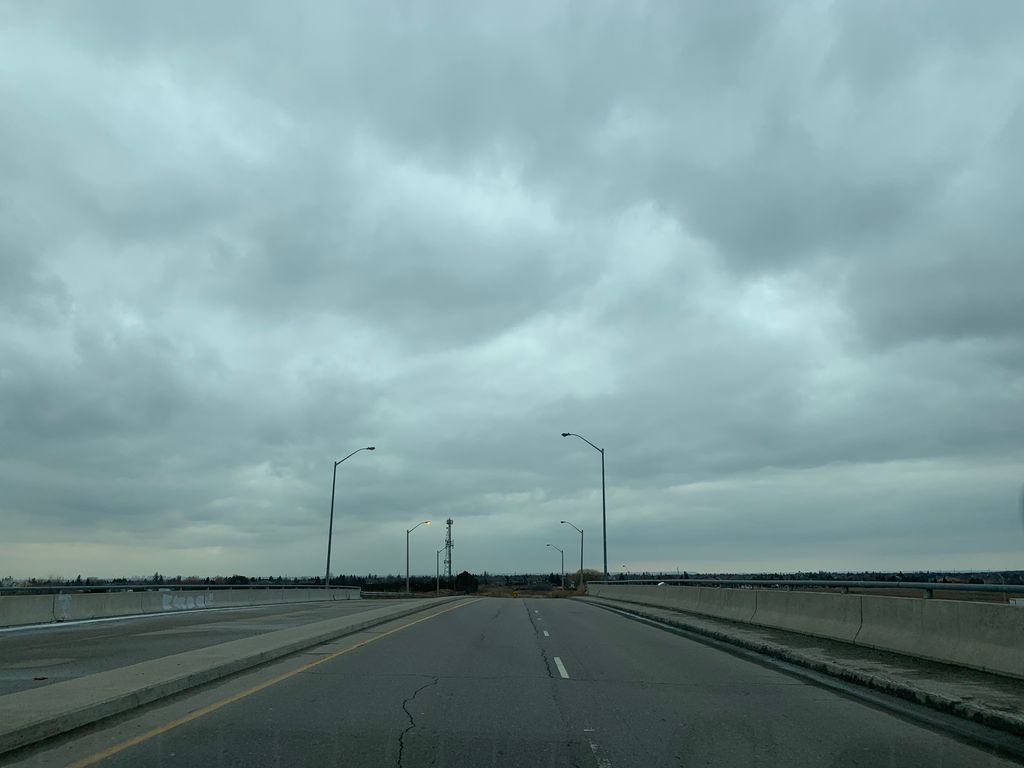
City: toronto